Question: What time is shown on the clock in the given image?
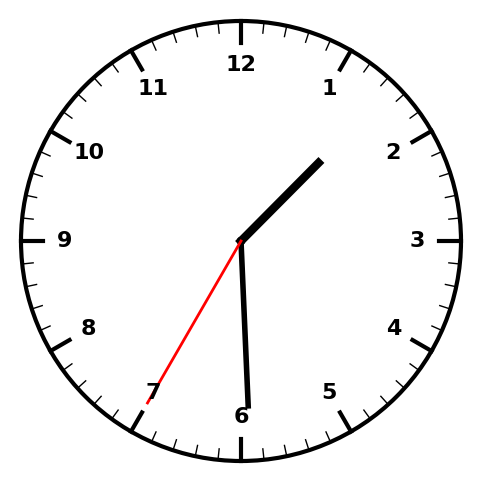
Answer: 01:29:35